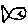
Label: fish